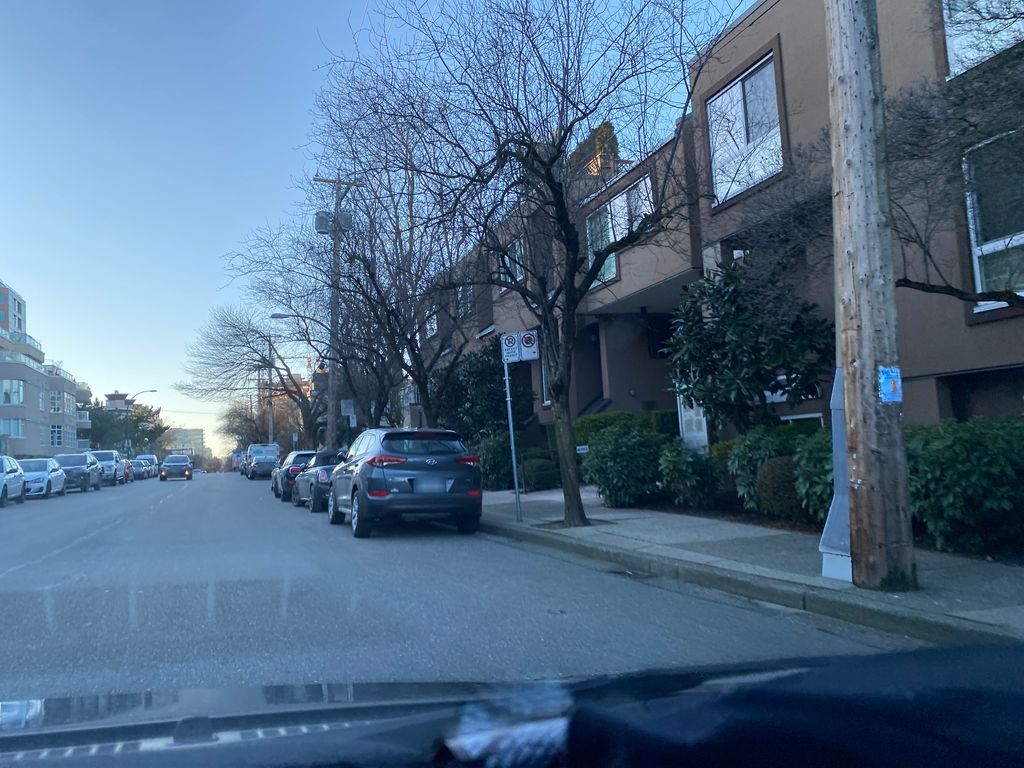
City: vancouver